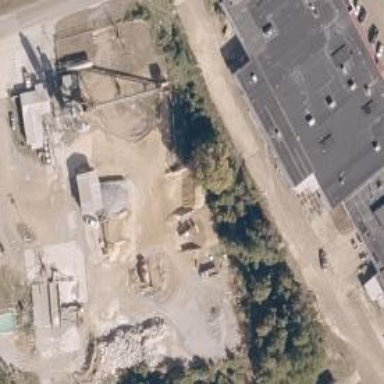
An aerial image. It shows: Industrial area with concrete plant.